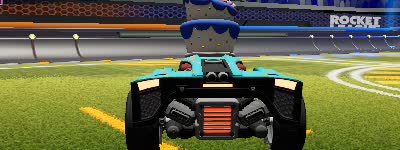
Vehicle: breakout